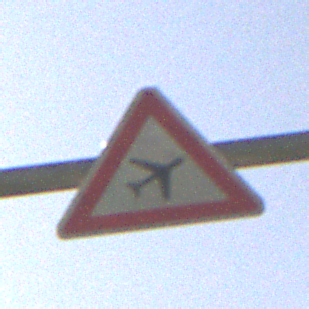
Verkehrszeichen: FlugbetriebLinks
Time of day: Night
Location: Outdoor (Nature)
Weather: Clear
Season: NotSpecified
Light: Natural